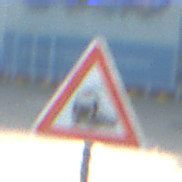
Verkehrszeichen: Bahnuebergang
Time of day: MorningAfternoon
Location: Outdoor (Suburban)
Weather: PartlyCloudy
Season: NotSpecified
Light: Natural